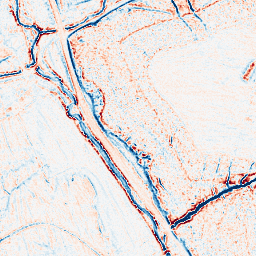
Category: edge_preserving
Decomposition family: anisotropic_diffusion
Decomposition parameters: iterations: 5
kappa: 30
gamma: 0.2
Upsampling method: bilinear
Upsampling parameters: scale: 4
Upsampling scale: 4